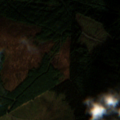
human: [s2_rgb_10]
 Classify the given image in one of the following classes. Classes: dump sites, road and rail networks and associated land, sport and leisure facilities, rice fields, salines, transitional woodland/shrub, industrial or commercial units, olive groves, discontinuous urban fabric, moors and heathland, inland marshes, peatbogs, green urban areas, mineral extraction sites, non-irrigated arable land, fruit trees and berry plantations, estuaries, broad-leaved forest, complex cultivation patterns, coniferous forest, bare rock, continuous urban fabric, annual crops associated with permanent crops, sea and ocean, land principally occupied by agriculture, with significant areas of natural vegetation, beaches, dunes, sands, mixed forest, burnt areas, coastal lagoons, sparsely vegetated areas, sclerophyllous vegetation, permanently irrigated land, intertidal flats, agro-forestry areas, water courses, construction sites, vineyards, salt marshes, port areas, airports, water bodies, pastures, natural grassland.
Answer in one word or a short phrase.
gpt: coniferous forest, moors and heathland, transitional woodland/shrub